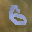
Label: 6